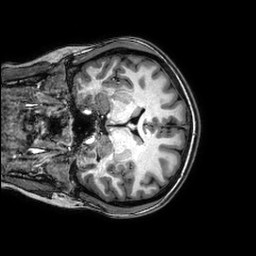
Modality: T1w
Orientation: coronal
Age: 20
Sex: female
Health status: healthy